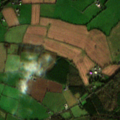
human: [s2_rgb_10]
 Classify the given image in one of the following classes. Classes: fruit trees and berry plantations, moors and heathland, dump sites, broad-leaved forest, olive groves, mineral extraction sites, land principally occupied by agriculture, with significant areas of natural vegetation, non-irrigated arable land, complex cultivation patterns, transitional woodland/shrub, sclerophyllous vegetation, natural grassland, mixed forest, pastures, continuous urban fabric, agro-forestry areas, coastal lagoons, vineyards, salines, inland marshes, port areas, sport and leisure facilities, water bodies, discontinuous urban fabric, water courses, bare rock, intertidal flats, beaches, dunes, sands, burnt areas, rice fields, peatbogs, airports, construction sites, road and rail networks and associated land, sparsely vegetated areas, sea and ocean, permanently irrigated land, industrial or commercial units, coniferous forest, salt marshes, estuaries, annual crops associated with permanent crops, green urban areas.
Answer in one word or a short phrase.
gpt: non-irrigated arable land, pastures, mixed forest